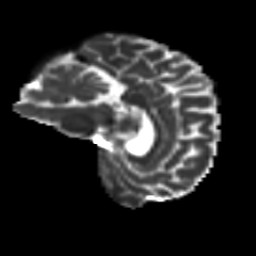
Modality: T2w
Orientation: sagittal
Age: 64
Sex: male
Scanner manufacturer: siemens
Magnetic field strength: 3 T
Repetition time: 8.6 s
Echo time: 0.095 s